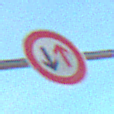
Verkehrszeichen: VorrangDesGegenverkehrs
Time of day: MorningAfternoon
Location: Outdoor (Suburban)
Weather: PartlyCloudy
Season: NotSpecified
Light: Natural